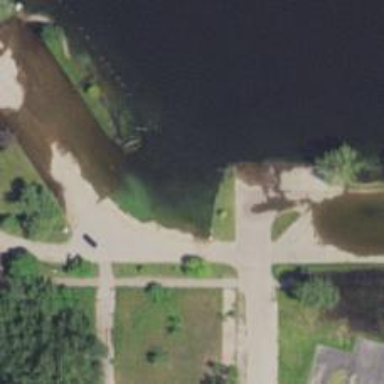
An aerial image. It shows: Slipway on service road designed for leisure land access.